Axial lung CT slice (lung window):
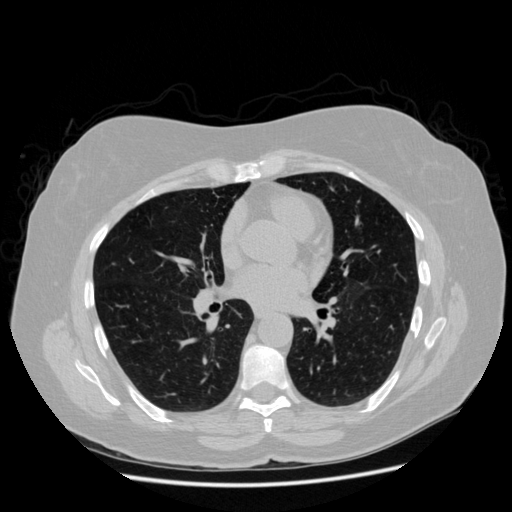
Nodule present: no